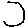
Label: hexagon